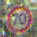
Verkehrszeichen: Geschwindigkeit70
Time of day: Night
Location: Outdoor (Nature)
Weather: Clear
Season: NotSpecified
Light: Natural